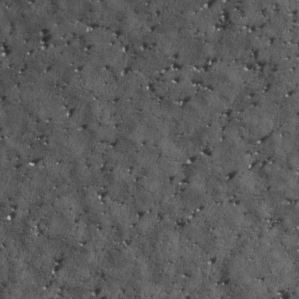
Label: non_frost